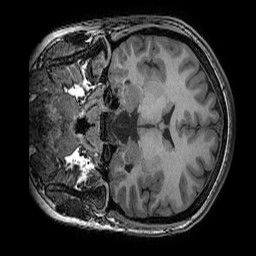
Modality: T1w
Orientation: coronal
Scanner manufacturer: ge
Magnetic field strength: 3 T
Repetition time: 0.008512 s
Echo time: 0.003336 s